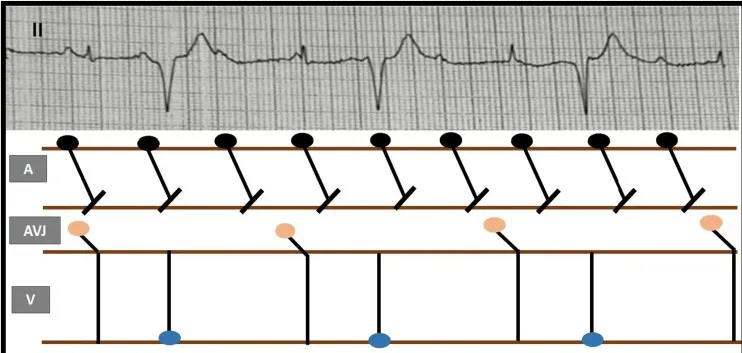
Inset of lead II above with step ladder diagram below. Step ladder diagram explaining the sequences of events of atrial activity (black dot), junctional rhythm (orange dot), and ventricular ectopic (Blue dot). . The step ladder image is the author's own creation.
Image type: radiology (scintigraphy)